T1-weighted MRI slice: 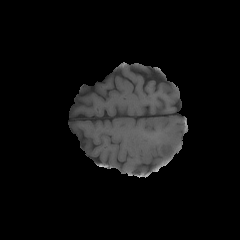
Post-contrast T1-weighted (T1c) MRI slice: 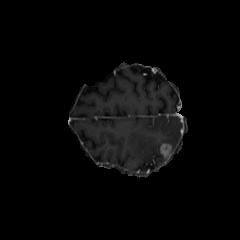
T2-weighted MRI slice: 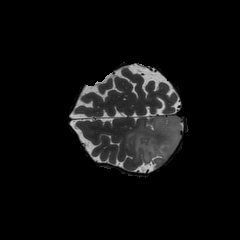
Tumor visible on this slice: yes